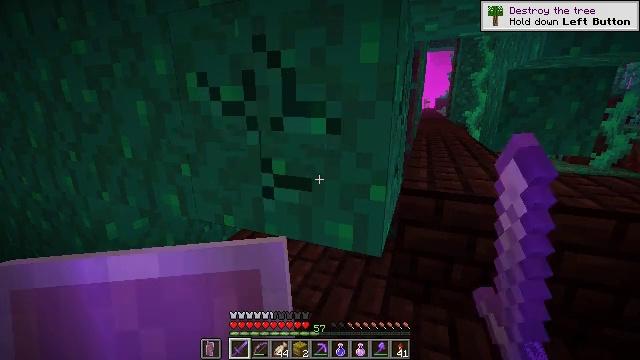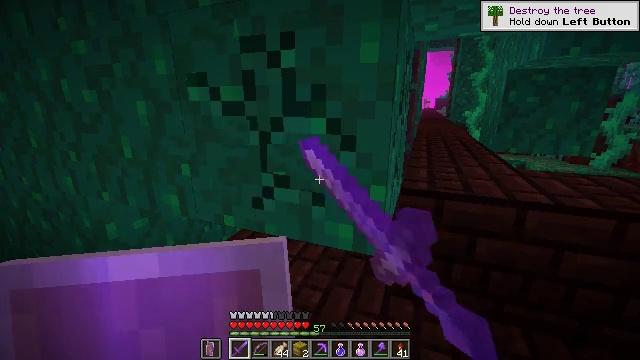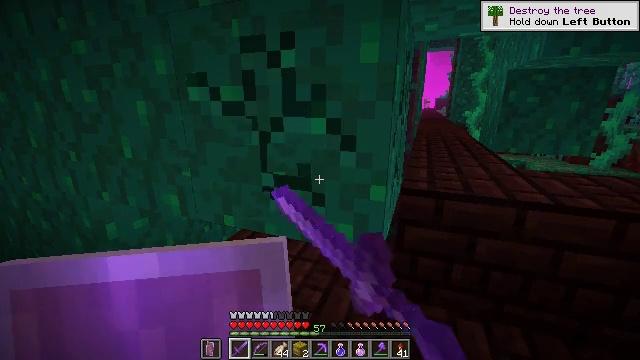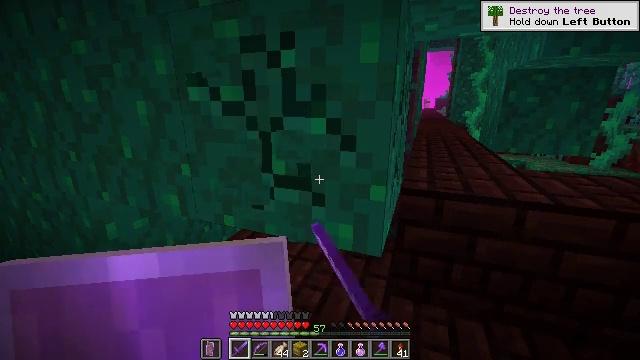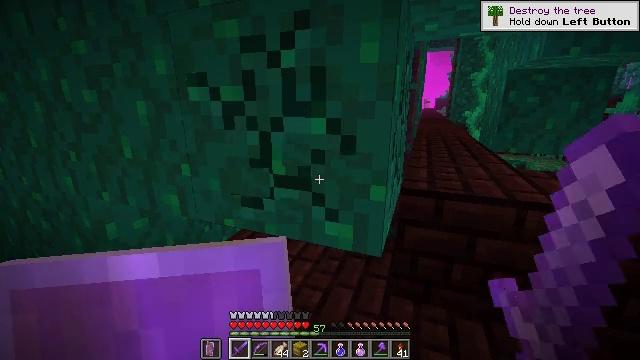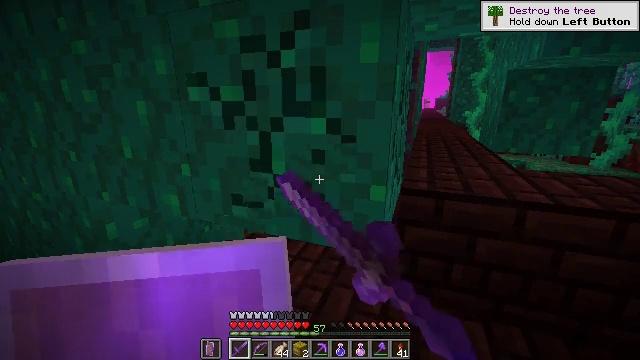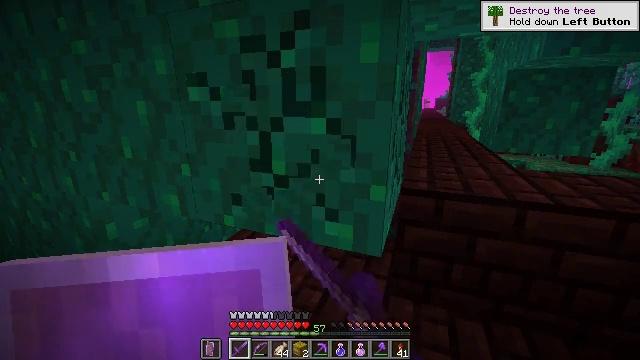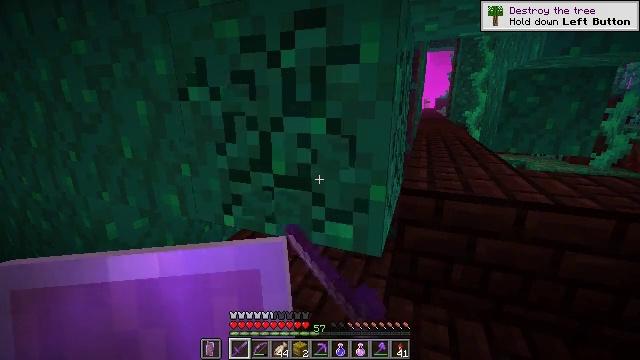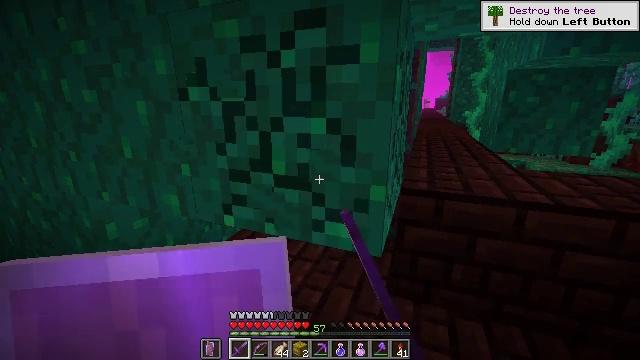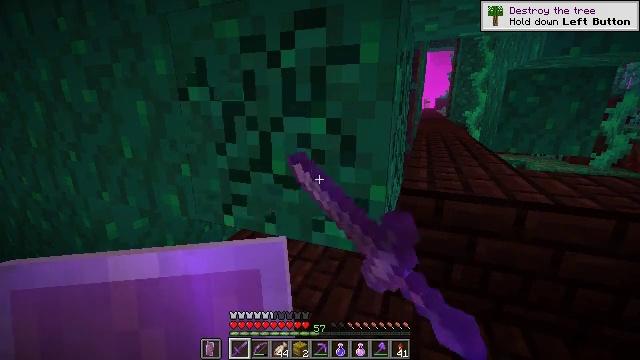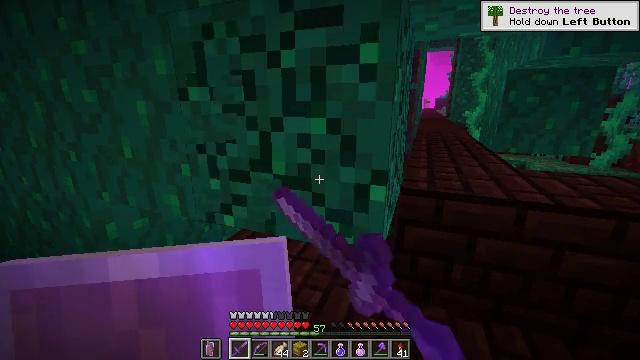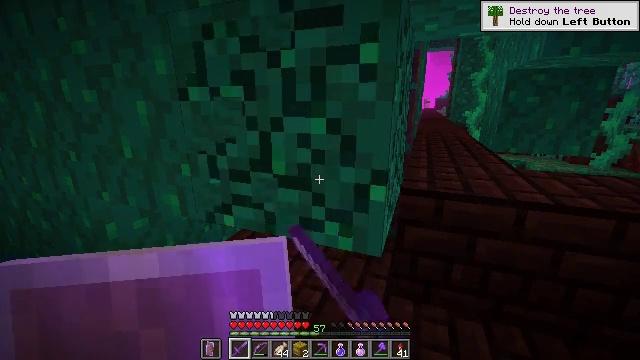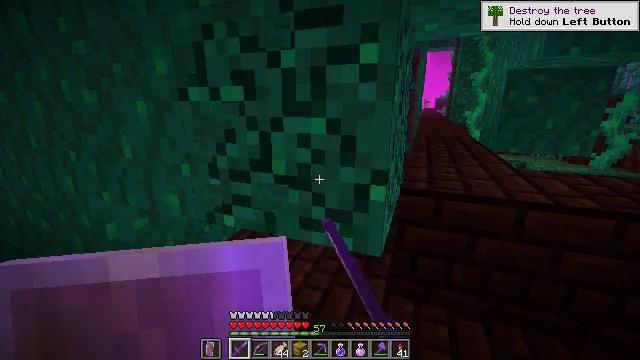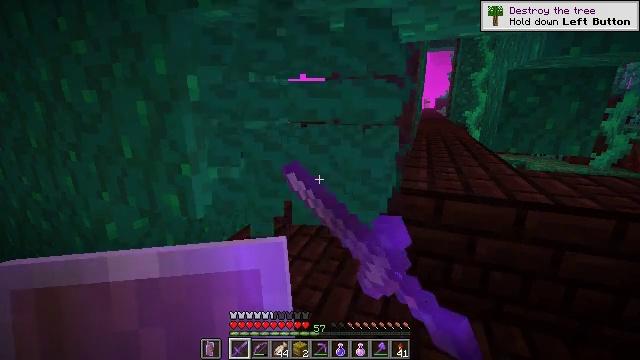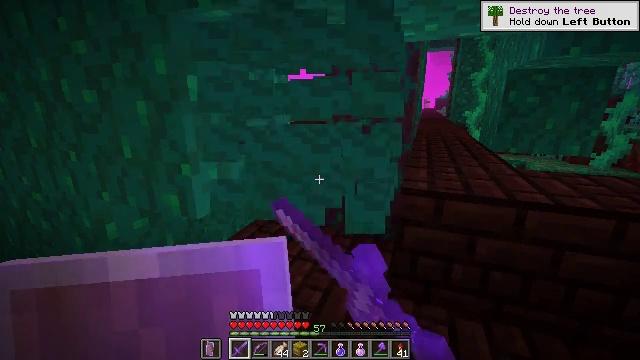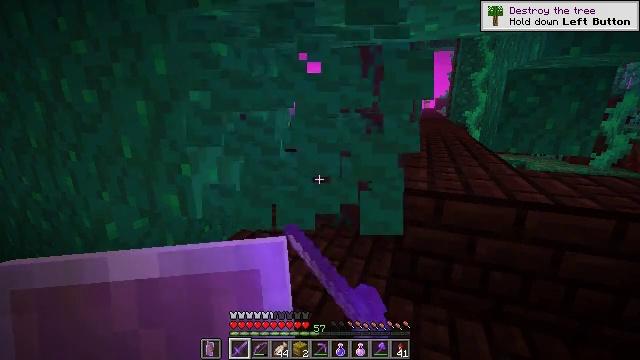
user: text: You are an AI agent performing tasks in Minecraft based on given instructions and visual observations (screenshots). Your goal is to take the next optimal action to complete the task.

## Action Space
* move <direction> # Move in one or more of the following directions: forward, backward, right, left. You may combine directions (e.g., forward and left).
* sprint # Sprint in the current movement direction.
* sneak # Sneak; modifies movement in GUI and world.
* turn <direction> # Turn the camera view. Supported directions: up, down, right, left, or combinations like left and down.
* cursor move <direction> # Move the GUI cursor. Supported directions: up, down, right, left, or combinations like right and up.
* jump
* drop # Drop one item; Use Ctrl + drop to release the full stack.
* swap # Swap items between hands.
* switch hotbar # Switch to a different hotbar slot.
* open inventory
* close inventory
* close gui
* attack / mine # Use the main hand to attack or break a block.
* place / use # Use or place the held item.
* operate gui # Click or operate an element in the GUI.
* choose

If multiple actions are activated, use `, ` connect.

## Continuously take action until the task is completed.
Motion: motion action
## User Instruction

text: Break the warped wart block.
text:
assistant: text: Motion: attack / mine
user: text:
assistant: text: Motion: attack / mine
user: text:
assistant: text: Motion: attack / mine
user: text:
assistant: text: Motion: attack / mine
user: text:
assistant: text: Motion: attack / mine
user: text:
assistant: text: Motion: attack / mine
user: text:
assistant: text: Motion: attack / mine
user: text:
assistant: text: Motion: attack / mine
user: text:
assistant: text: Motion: attack / mine
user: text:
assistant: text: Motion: attack / mine
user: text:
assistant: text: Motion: attack / mine
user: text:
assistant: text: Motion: attack / mine
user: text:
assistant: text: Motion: attack / mine
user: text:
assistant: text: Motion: attack / mine
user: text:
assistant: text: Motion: attack / mine
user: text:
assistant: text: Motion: attack / mine
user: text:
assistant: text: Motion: attack / mine
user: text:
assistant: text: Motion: attack / mine